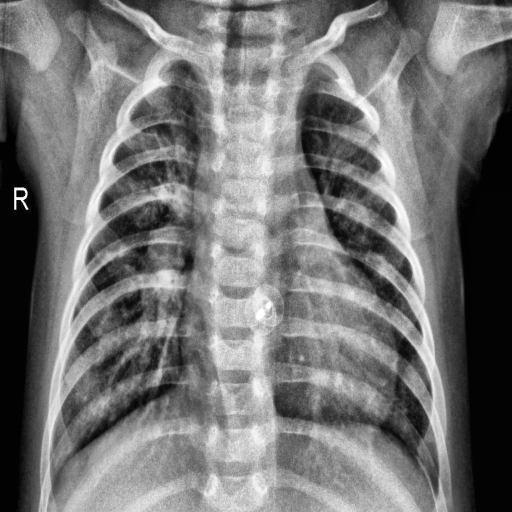
Finding: PNEUMONIA